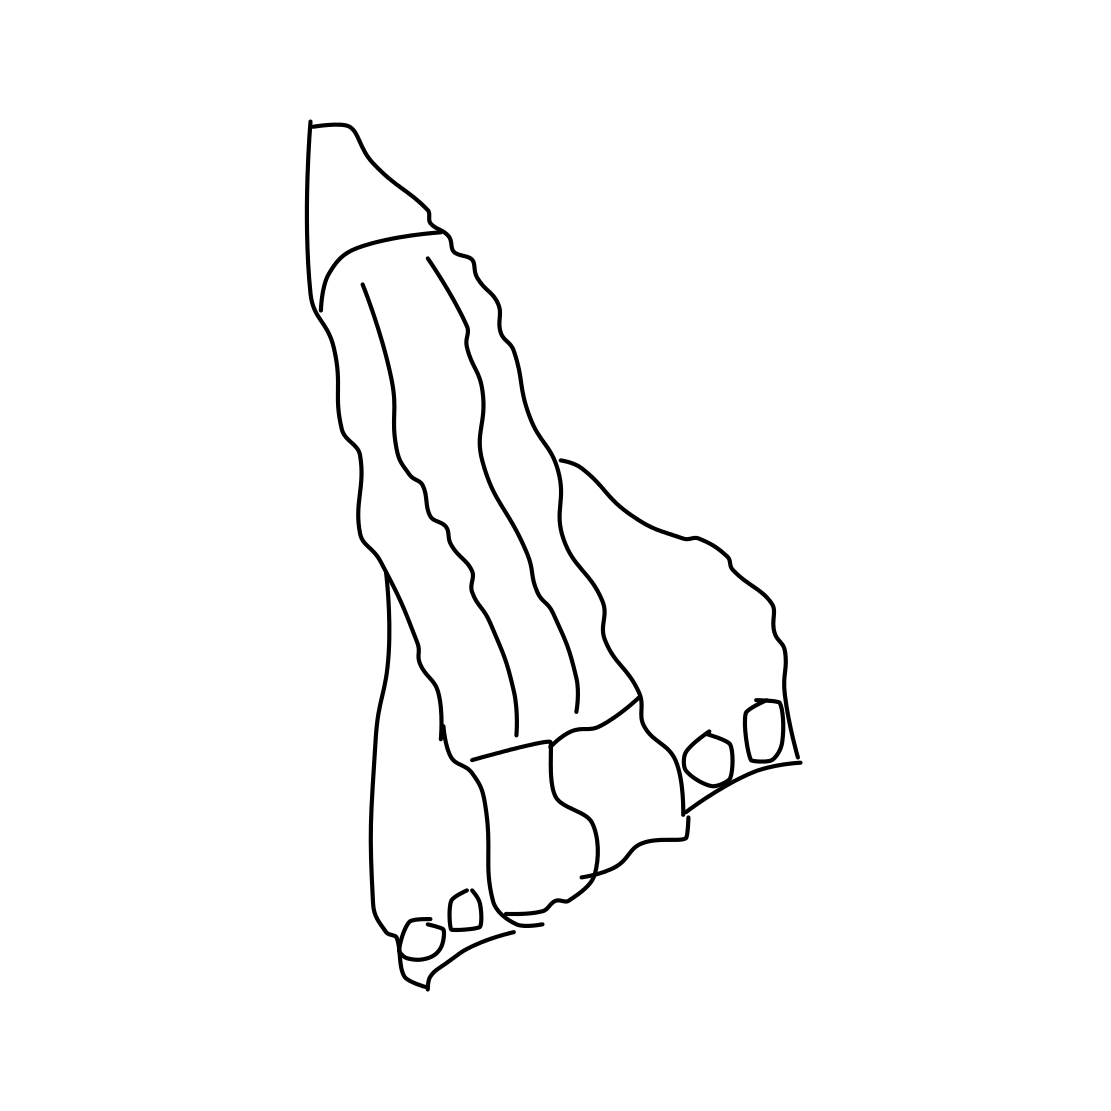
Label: space shuttle